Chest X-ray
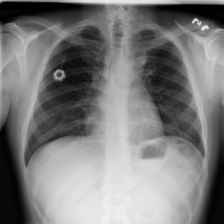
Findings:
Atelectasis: negative
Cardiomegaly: negative
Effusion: negative
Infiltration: positive
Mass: negative
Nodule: negative
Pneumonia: negative
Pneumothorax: negative
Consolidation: negative
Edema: negative
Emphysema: negative
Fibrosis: negative
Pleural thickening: negative
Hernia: negative